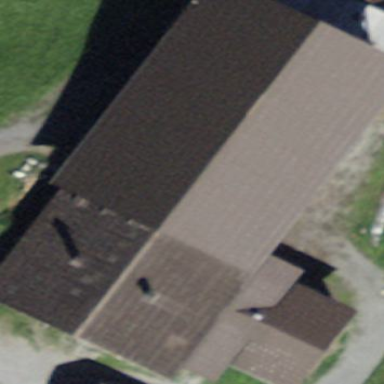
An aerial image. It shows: Rural barn.